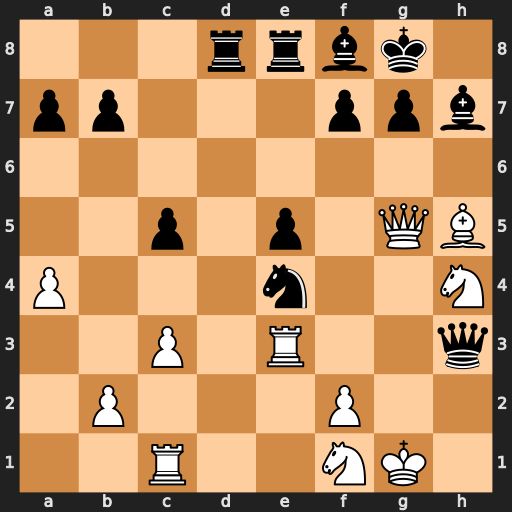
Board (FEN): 3rrbk1/pp3ppb/8/2p1p1QB/P3n2N/2P1R2q/1P3P2/2R2NK1
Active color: w
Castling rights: -
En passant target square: -
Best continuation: Bxf7+ Kxf7 Qh5+